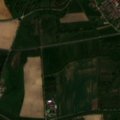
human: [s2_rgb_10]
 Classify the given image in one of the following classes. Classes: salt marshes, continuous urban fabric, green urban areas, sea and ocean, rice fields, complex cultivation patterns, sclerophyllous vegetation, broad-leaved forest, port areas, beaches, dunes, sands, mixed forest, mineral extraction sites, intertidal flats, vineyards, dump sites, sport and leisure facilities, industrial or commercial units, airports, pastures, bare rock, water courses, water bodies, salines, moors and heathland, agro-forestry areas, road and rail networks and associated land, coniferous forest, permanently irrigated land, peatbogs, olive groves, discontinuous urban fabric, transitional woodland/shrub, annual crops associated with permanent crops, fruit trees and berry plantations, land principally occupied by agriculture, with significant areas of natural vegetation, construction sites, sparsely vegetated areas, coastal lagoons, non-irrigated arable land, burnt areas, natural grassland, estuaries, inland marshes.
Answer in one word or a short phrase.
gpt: discontinuous urban fabric, non-irrigated arable land, pastures, complex cultivation patterns, broad-leaved forest